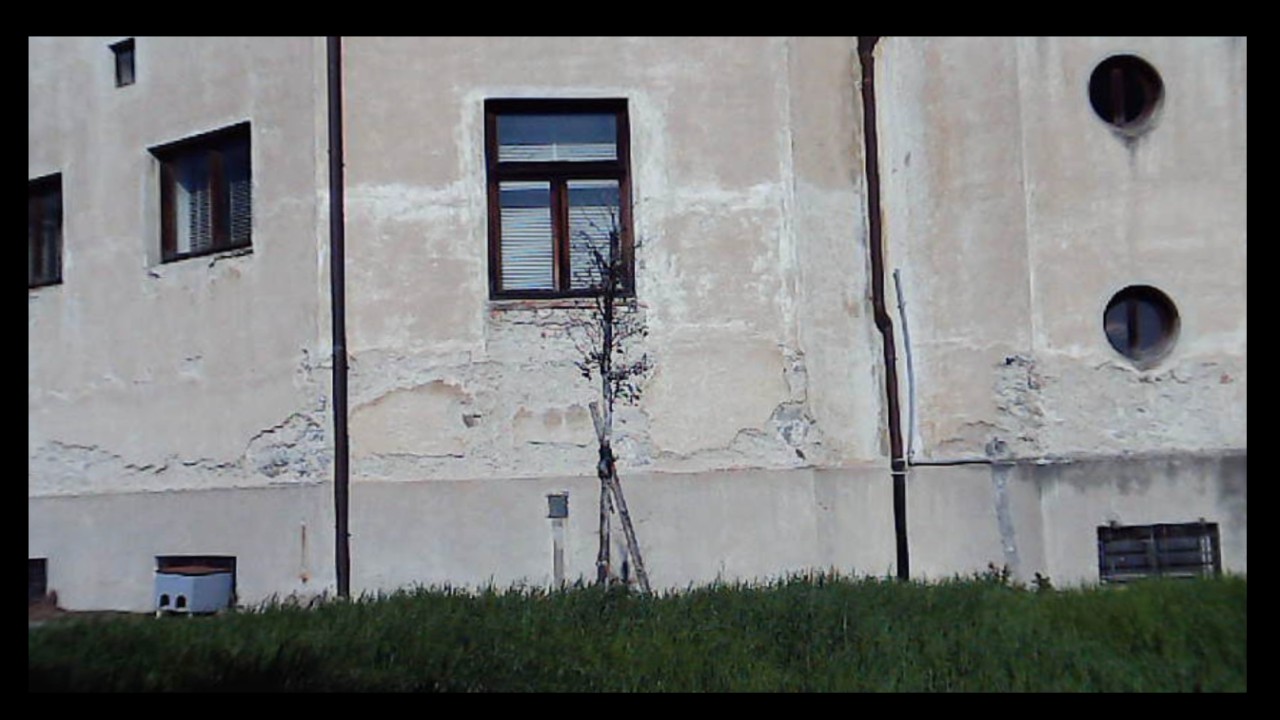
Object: Betafpv air75